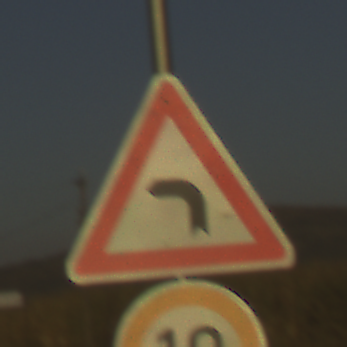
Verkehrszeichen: KurveLinks
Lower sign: Geschwindigkeit10
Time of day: SunriseSunset
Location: Outdoor (RoadRail)
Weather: Clear
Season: NotSpecified
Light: Natural